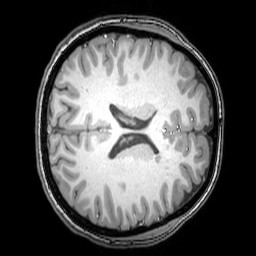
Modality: T1w
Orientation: axial
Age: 20
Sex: female
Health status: healthy
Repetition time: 0.081 s
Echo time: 0.037 s